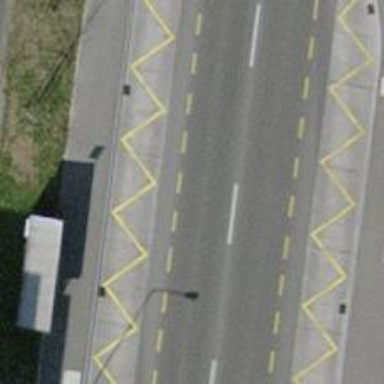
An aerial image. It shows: Tertiary road with asphalt surface and lane for cyclists on both sides.